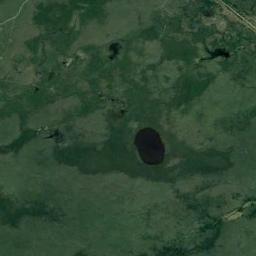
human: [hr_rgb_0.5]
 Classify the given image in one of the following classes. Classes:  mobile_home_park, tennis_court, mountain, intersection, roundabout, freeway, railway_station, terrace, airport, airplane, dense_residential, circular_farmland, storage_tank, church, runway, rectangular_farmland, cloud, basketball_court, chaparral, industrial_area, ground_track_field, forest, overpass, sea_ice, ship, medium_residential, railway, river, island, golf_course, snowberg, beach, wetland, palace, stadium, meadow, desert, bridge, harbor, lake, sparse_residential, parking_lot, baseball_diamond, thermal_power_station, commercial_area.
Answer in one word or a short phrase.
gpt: wetland